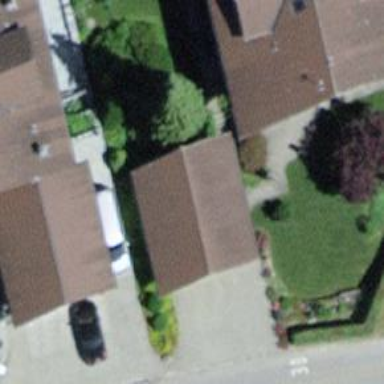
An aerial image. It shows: Garage building.